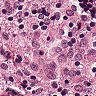
Metastatic tissue present: no